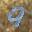
Label: 9